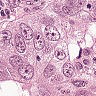
Metastatic tissue present: yes